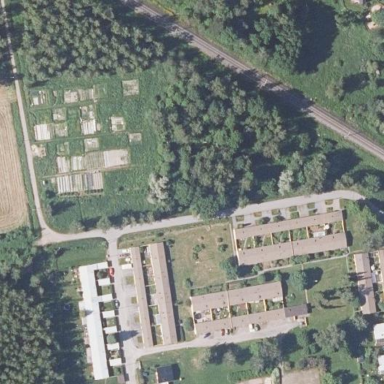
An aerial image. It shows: Area designated for allotments.